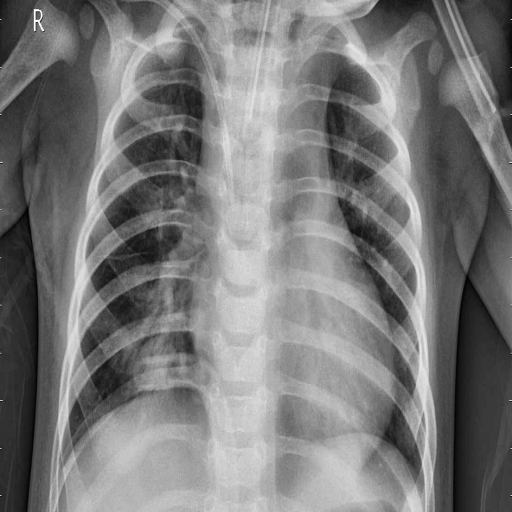
Finding: PNEUMONIA